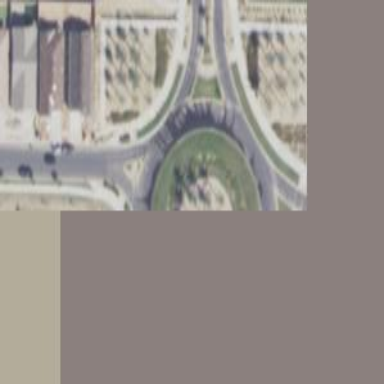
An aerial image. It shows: Tertiary road with asphalt surface leading to roundabout junction.